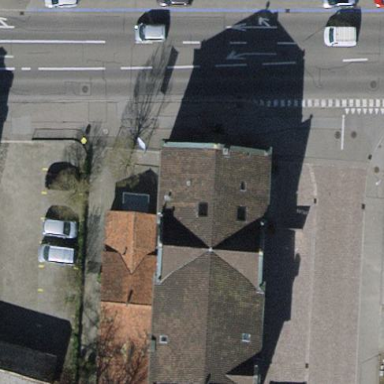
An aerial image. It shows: Civic building that serves as town hall.